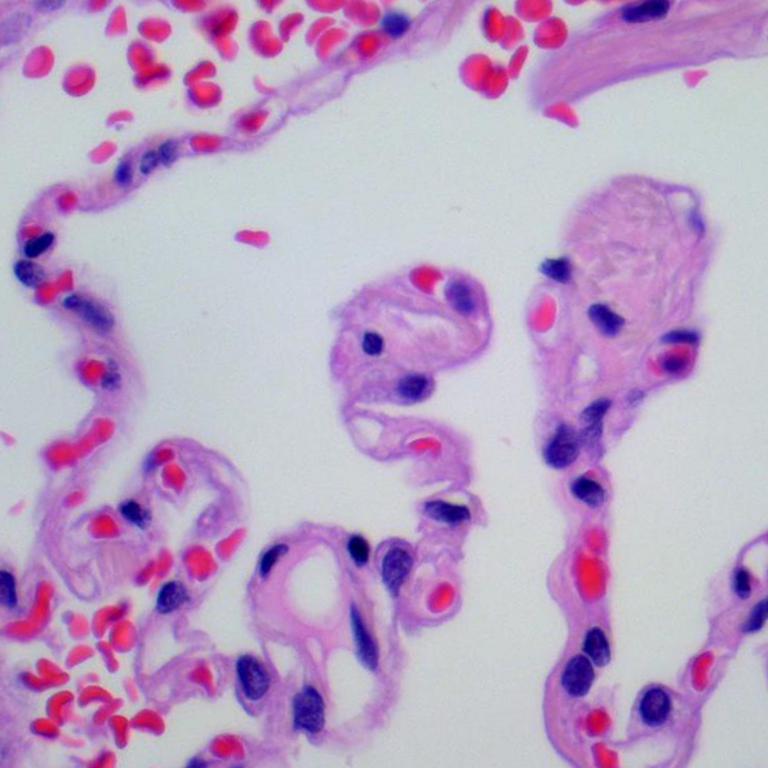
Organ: lung
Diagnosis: benign